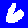
Digit: 6